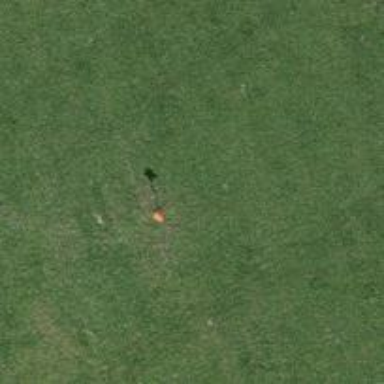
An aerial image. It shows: Aerial marker.